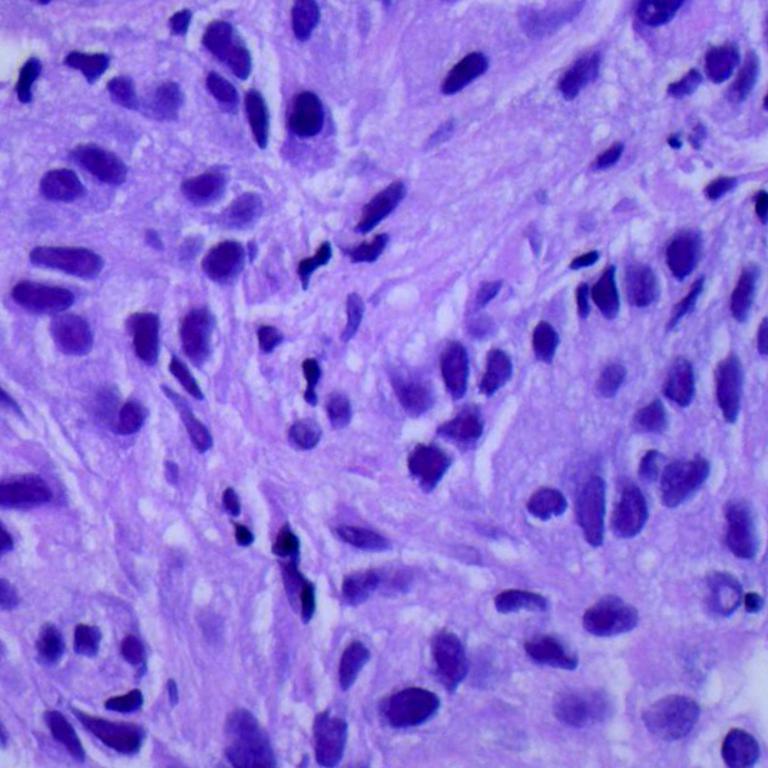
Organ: lung
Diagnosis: adenocarcinomas